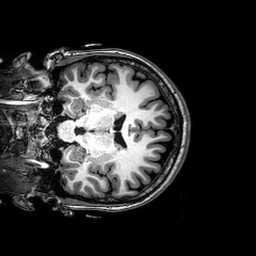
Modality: T1w
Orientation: coronal
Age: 19
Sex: female
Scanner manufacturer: philips
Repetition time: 0.008426 s
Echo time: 0.0039 s